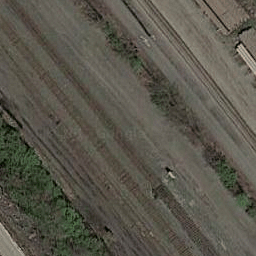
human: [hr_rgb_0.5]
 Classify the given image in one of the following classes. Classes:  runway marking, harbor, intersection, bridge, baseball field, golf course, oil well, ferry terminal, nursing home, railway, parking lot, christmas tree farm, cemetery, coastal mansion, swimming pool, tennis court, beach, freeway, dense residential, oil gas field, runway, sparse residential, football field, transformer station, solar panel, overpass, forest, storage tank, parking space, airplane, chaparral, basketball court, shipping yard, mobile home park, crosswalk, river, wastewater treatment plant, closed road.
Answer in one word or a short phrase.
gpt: railway